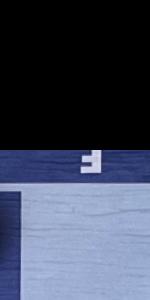
Label: Empty